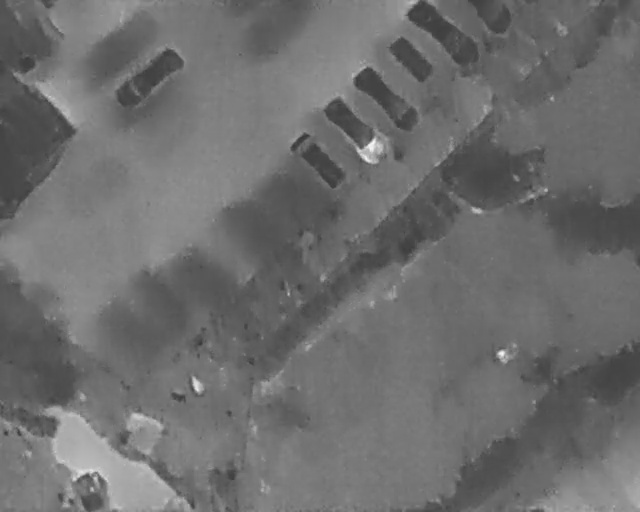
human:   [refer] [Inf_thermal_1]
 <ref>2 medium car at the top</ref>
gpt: <box>[[49, 21, 62, 28, 135], [57, 11, 62, 27, 44]]</box>